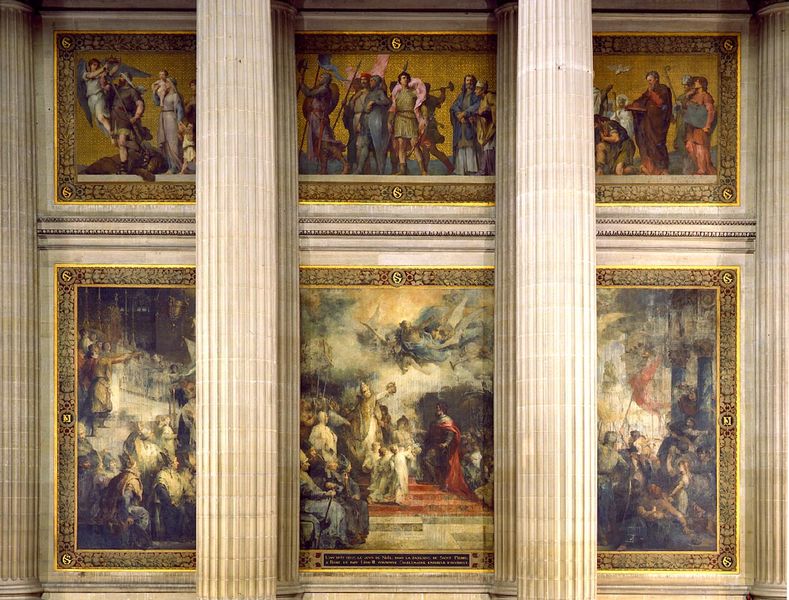
Titel: Le Couronnement de Charlemagne, Die Krönung Karls des Großen
Künstler: Henri Lévy
Standort: Paris
Institution: Panthéon
Schlagwörter: blau, dunkel, flügel, gemälde, himmel, kämpfer, wolken, gelb, grün, menschen, marmor, paris, pfeiler, schwarz, säule, säulen, weiss, rot, muster, wand, bibel, rahmen, goldrahmen, felder, hügel, gold, kind, engel, schrift, bilder, stab, fahne, zug, baby, treppe, treppen, historienbild, lanze, papst, dekoration, inschrift, ornamente, verzierung, wandgemälde, ramen, stuck, stufe, stufen, galerie, schild, beton, geriffelt, schilder, schwerter, waffen, waffe, kreise, wld, pantheon, kapitell, kleinkind, christus, fresken, priester, kanneluren, lanzen, balu, speer, speere, fresko, hirtenstab, gips, sechs, posaune, wandbild, szenen, festzug, fresco, ros, dreiteilig, kanelluren, kannelur, trompete, tafeln, triptychon, kanelliert, kanellur, herab, verziehrungen, bildfelder, bibelszene, geälde, getrennt, fresque, wot